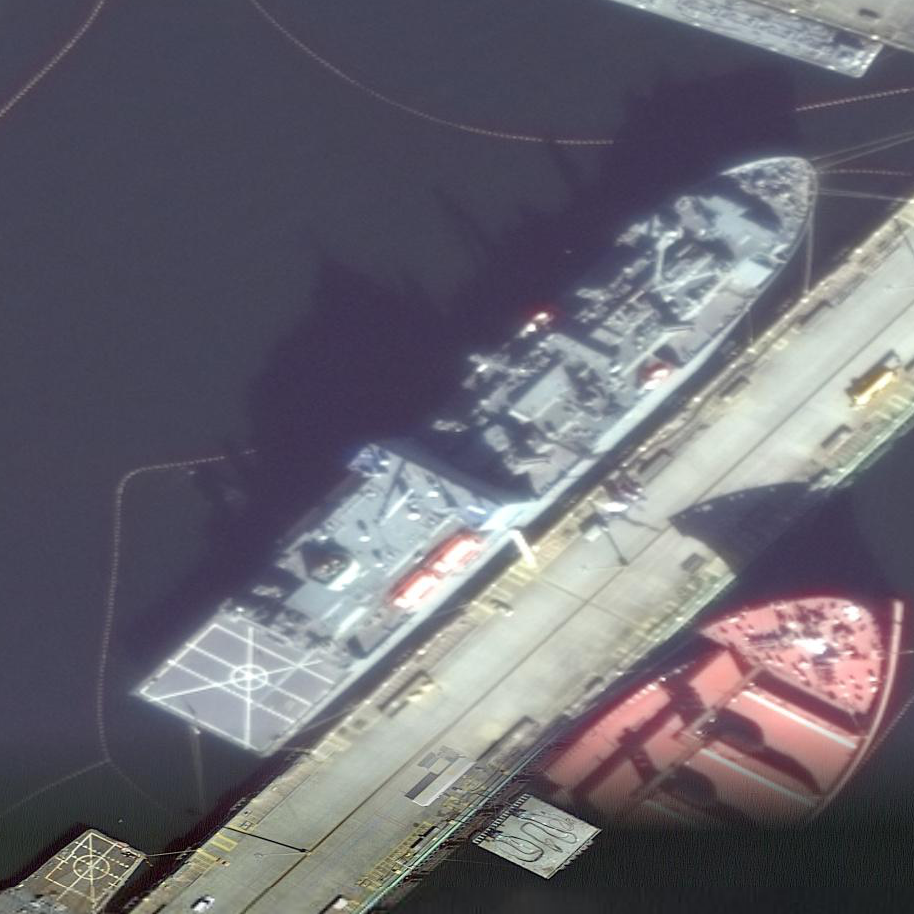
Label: Crane_ship